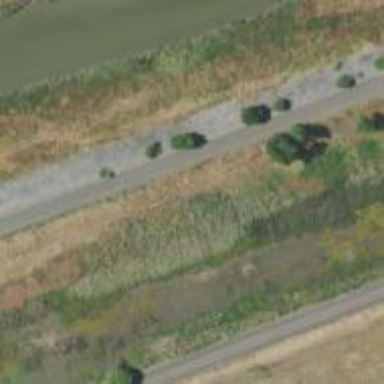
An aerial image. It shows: Asphalt track running alongside dyke embankment.